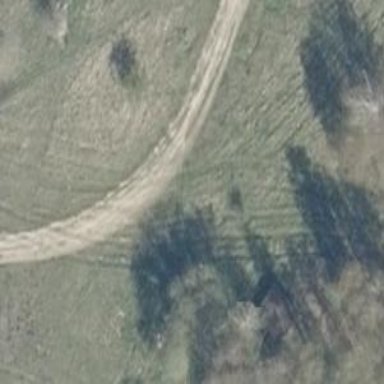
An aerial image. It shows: Dirt track road with grade 4 tracktype.